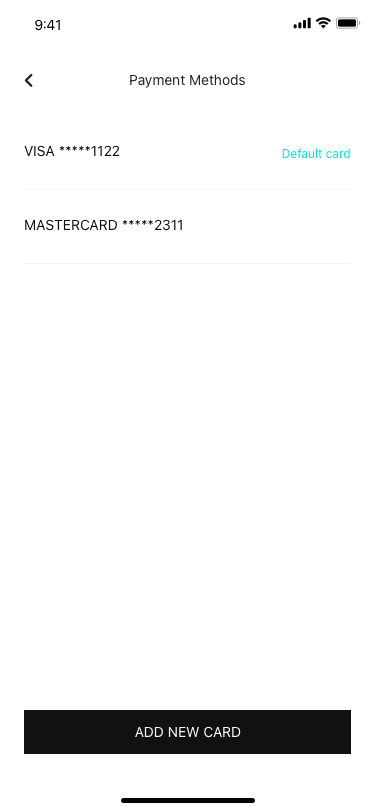
Text in this UI design:
9:41

Payment Methods
ADD NEW CARD
VISA *****1122
Default card
MASTERCARD *****2311